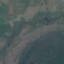
Land use / land cover: HerbaceousVegetation